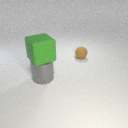
large gray metal cylinder below large green rubber cube